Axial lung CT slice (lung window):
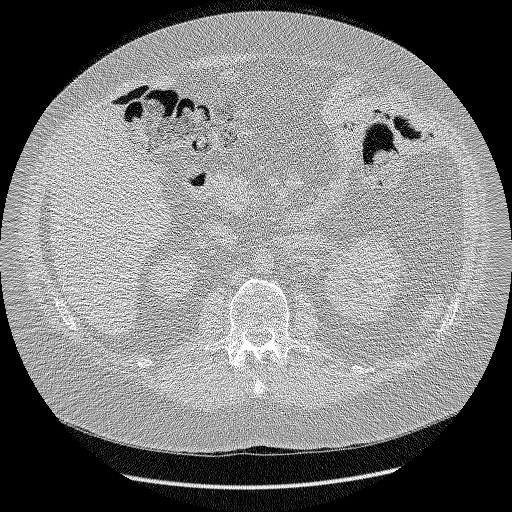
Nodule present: no